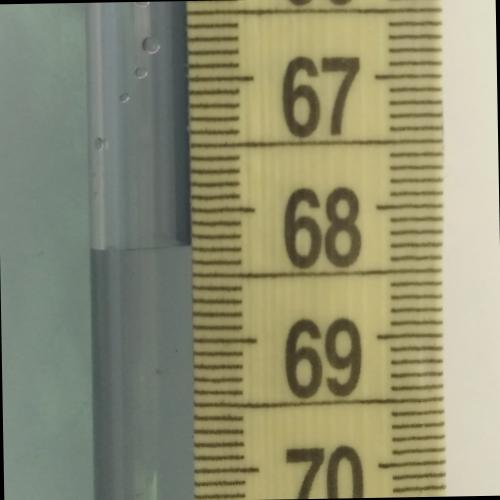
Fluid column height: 68.3 cm